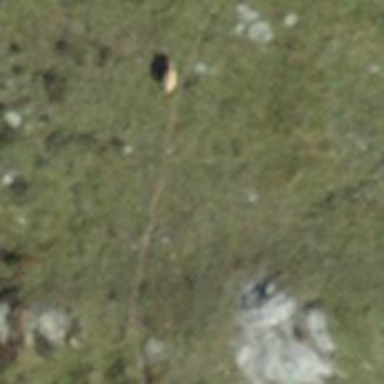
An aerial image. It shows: Path with excellent trail visibility.